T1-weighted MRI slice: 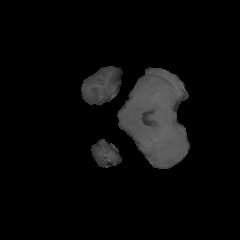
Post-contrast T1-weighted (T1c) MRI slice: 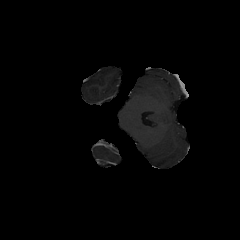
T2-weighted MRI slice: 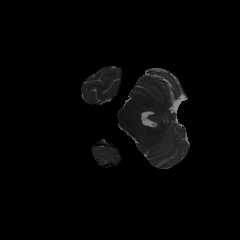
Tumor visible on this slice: no